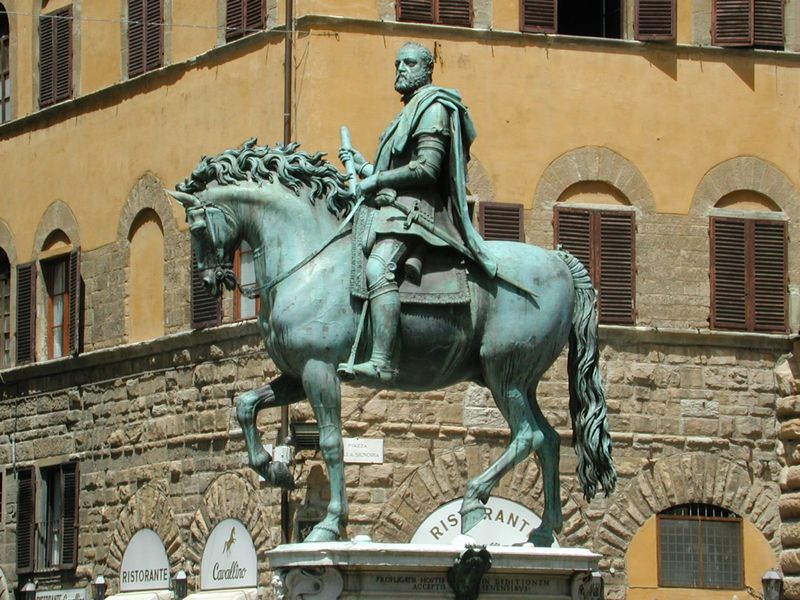
Titel: Reiterstandbild Cosimos I. de Medici, Großherzog der Toskana
Künstler: Giovanni da Bologna
Standort: Florenz, Piazza della Signoria (EU - I - Toskana)
Schlagwörter: mann, umhang, gelb, fenster, gebäude, haus, wand, architektur, stein, adel, fensterläden, pferd, reiter, statue, mähne, sattel, italien, venedig, mauer, platz, lanze, bronze, foto, schwert, ritter, standbild, retter, staute, wahrzeichen, verona, pergamentrolle, pergamnet, ristorante, restauarant, corleone